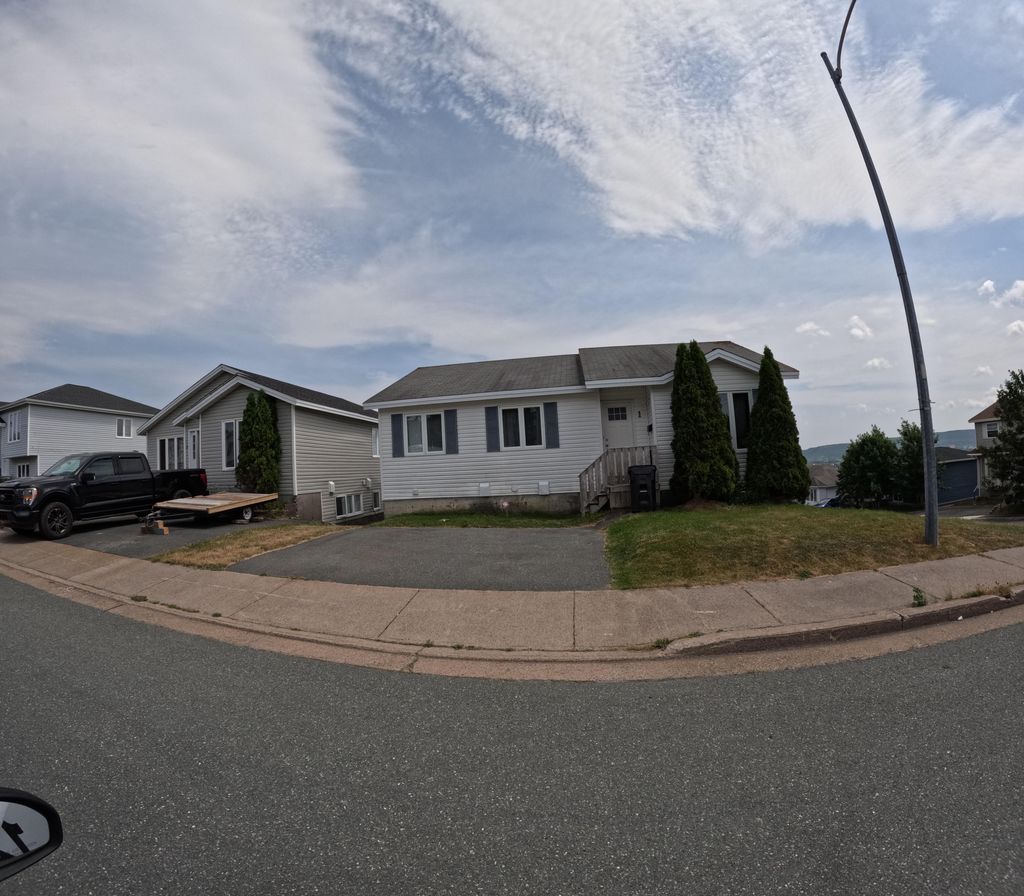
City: st_johns